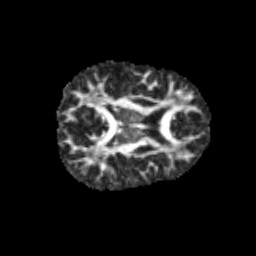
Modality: FA
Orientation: axial
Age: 12
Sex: male
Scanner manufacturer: siemens
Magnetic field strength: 3 T
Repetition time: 3.8 s
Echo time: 0.07 s